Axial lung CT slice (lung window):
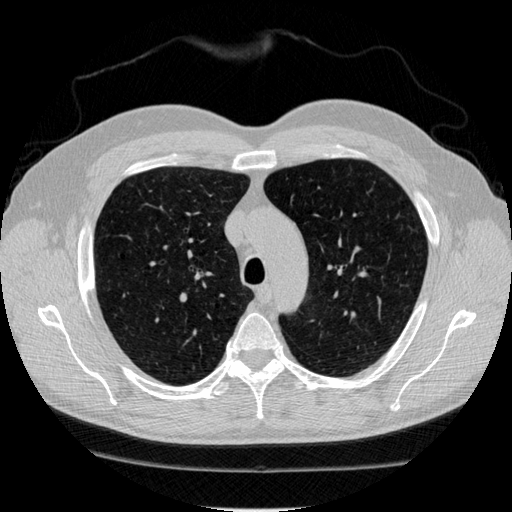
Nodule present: no